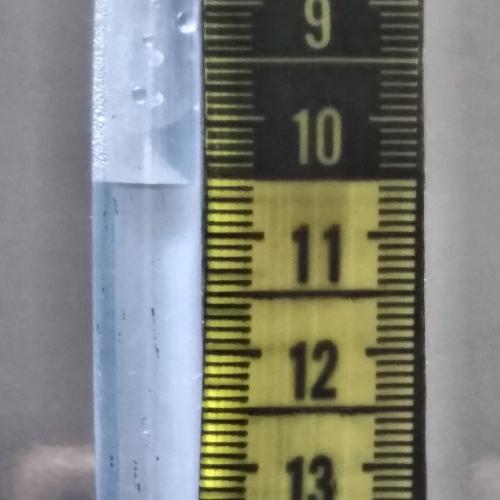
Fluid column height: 10.6 cm